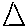
Label: triangle